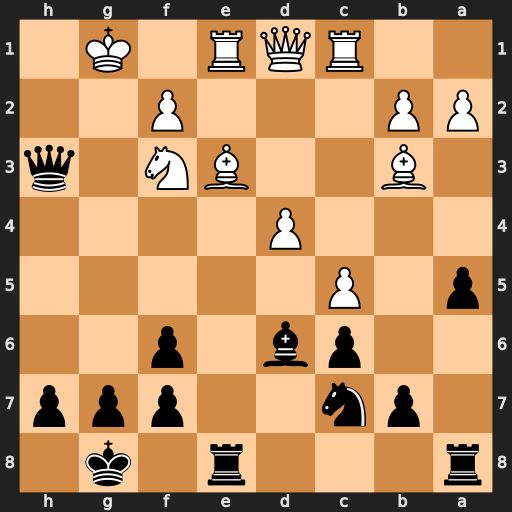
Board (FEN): r3r1k1/1pn2ppp/2pb1p2/p1P5/3P4/1B2BN1q/PP3P2/2RQR1K1
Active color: b
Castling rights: -
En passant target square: -
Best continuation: Re4 Bxf7+ Kxf7